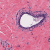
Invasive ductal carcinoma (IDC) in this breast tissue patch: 0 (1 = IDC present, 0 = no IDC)